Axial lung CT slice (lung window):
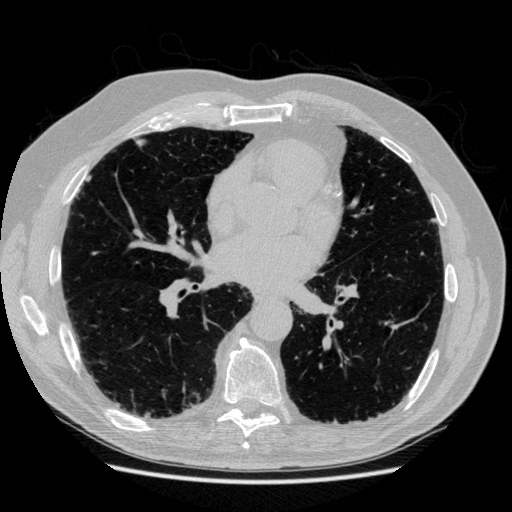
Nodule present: yes
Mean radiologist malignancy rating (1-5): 3